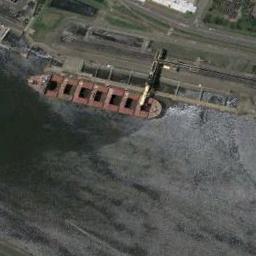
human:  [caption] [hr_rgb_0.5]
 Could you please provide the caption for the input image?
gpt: An orange-red bulk carrier docked by the dock .

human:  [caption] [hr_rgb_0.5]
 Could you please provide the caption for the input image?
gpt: There is a ship in the black water on the shore .

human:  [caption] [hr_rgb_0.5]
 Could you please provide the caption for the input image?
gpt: The red ship is docked at the dock and the water is deep blue .

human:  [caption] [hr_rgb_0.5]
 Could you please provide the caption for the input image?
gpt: There were several roads of different lengths beside the ship .

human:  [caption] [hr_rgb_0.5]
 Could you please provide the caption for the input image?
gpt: The ship is at the harbor beside some green lawns .